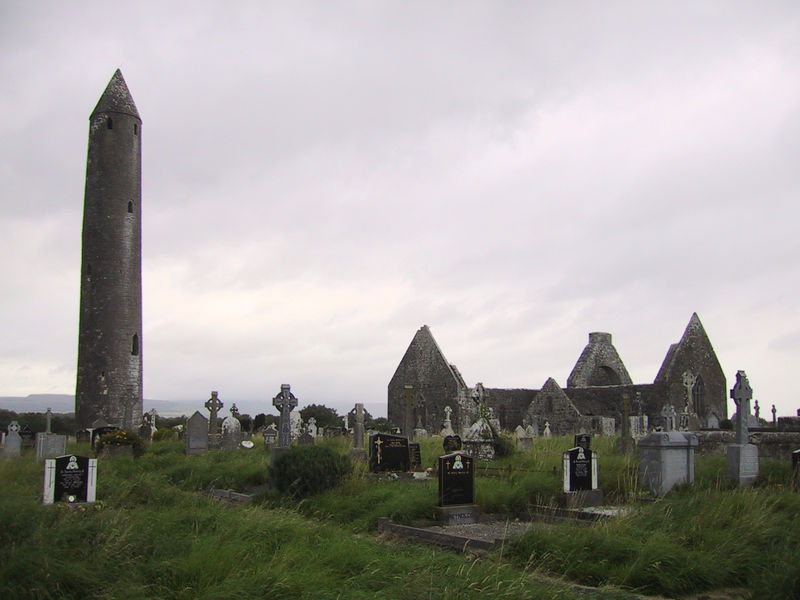
Titel: Kloster von Kilmacduagh
Standort: Kilmacduagh, Kloster (EU - IR)
Schlagwörter: himmel, wolken, grün, fenster, gras, weg, wiese, kappe, steine, hügel, wind, kirche, insel, turm, berge, foto, ruine, kloster, kreuz, friedhof, photo, kreuze, gräber, lirche, keltisch, grabstein, grabsteine, irland, heltisch, donegal, clonmacnoise, irisches kreuz, keltenkreuz